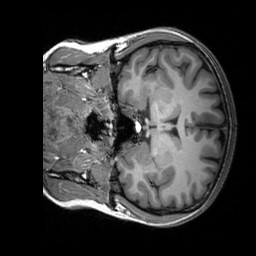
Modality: T1w
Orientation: coronal
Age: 25
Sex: female
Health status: healthy
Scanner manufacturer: siemens
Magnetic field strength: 3 T
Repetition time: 2.3 s
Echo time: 0.00303 s